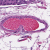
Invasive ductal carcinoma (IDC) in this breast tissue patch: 0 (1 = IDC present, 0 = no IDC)